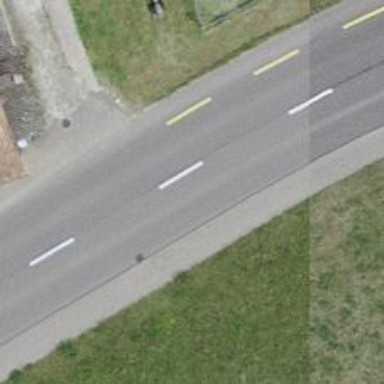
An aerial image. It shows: Tertiary road.